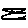
Label: zigzag